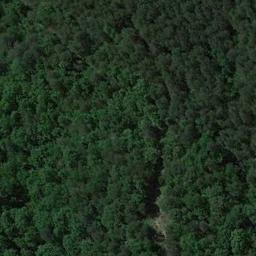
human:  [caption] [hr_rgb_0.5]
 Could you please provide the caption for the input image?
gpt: There is a road goes through the forest .

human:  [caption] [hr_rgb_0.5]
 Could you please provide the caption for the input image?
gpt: This is a dense forest .

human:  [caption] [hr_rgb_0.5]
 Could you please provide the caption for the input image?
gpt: The forest has a lot of dense green trees of different color depths and a road goes through the forest .

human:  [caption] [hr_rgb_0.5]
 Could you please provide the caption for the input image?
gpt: A narrow and curved road passes through the dense forest .

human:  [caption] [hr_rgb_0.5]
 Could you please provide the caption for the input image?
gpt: A dense forest with many green trees .